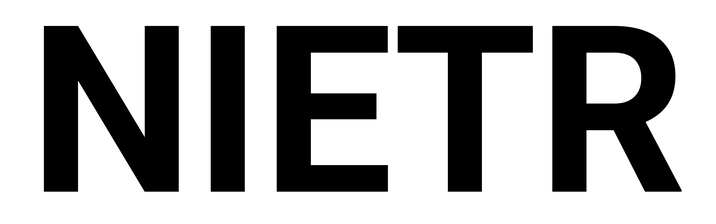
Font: Roboto_Bold